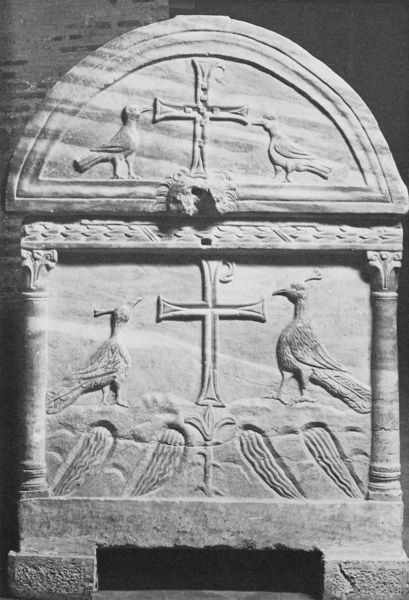
Titel: Sarkophag in S. Apollinare in Classe
Standort: Ravenna, S. Apollinare in Classe (EU - I - Emilia-Romagna)
Schlagwörter: vogel, wasser, säule, säulen, tier, stein, taube, vögel, paar, pflanze, relief, leiste, bogen, fluß, strom, bildhauerei, plastik, kreuz, pfau, kapitell, mittelalter, mittelalterlich, sarkophag